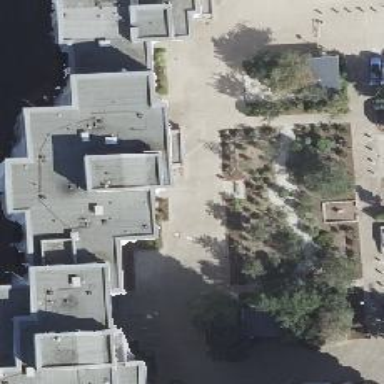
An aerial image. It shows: Modern apartment building with flat roof. The building is painted in white color.